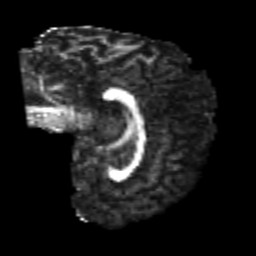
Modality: FA
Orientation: sagittal
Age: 21
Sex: male
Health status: healthy
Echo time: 0.074 s